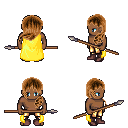
a pixel art fantasy rpg character, male body template, human, dark skin, yellow cape, gold greaves, brown left-swept hairstyle, maroon shoes, spear, four views (front, back, left, right), 2x2 character sprite sheet, small pixel art, hard edges, no anti-aliasing